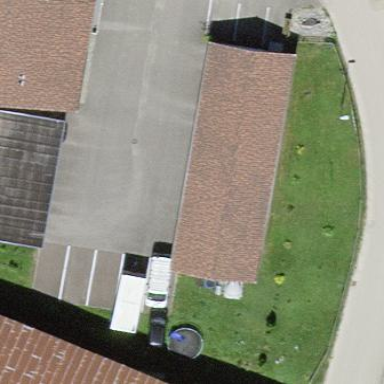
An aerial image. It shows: Garage building.